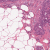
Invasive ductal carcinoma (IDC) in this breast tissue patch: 0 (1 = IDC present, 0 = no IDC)